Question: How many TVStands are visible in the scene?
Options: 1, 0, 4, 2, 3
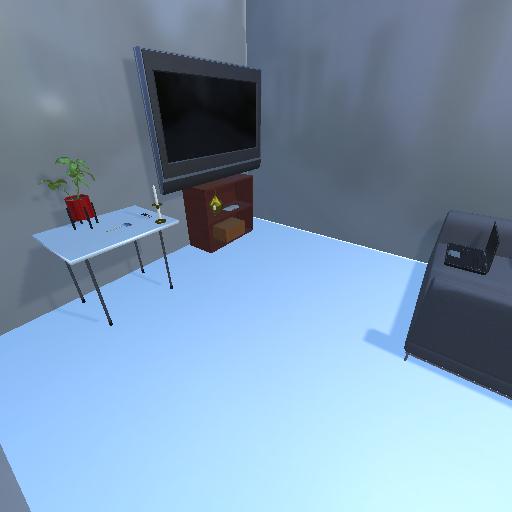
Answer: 1